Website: lowes
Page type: customer-info-address
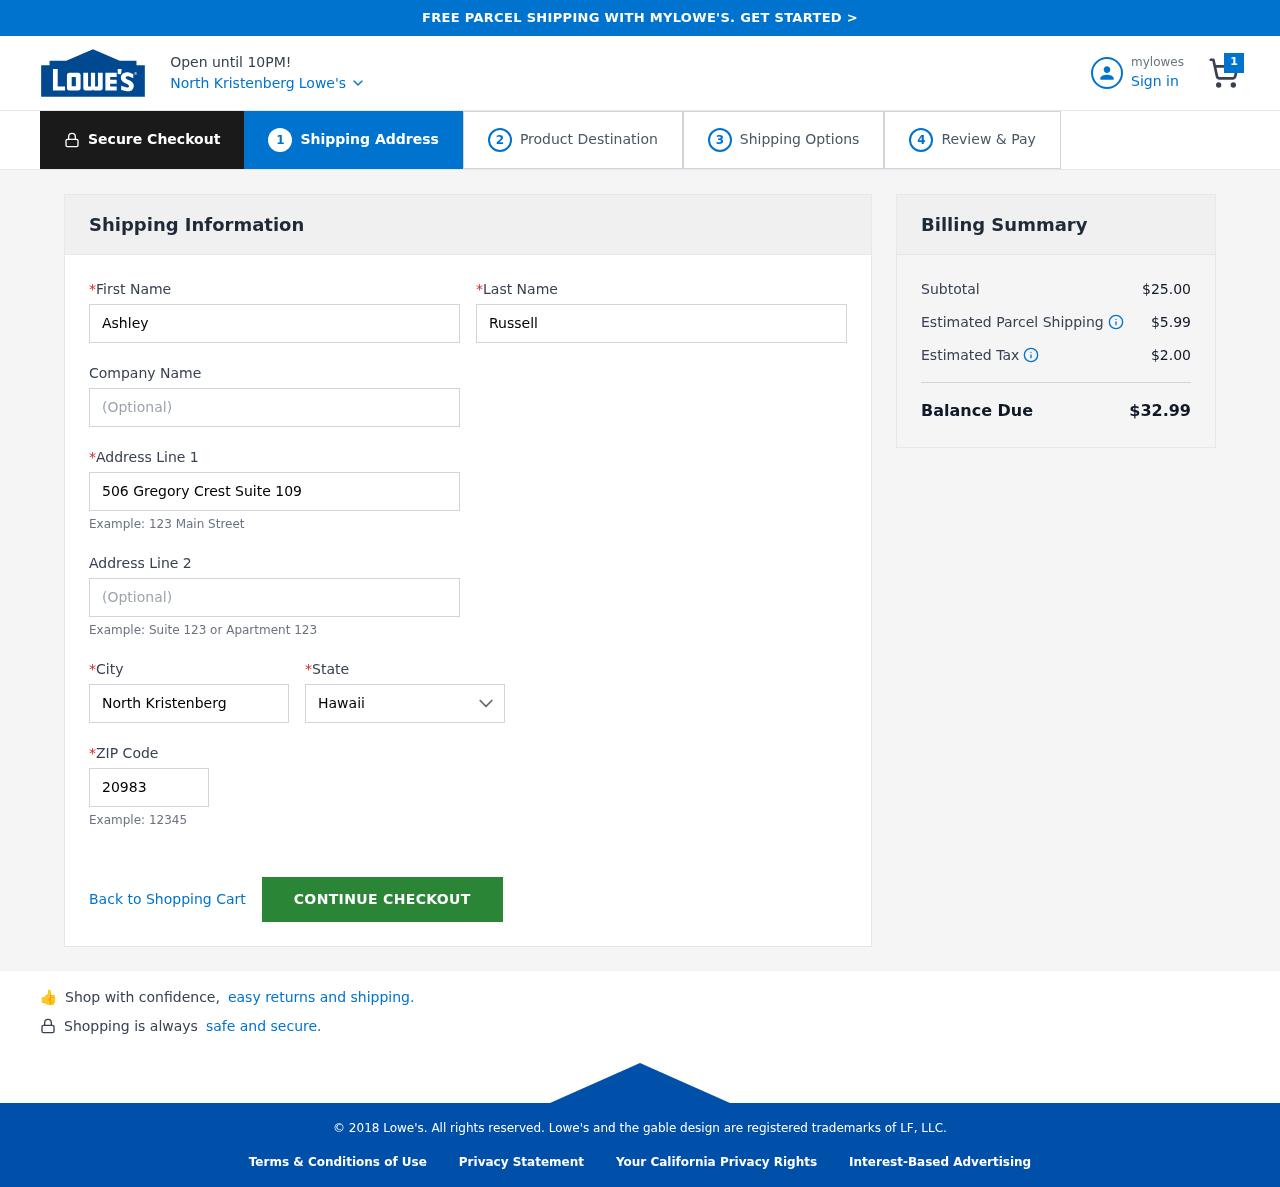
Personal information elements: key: PII_CITY
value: North Kristenberg
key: PII_FIRSTNAME
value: Ashley
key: PII_LASTNAME
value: Russell
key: PII_POSTCODE
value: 20983
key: PII_STATE
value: Hawaii
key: PII_STREET
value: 506 Gregory Crest Suite 109
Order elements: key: ORDER_NUM_ITEMS
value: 1
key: ORDER_SUBTOTAL
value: $25.00
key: ORDER_SHIPPING_COST
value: $5.99
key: ORDER_TAX
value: $2.00
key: ORDER_TOTAL
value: $32.99